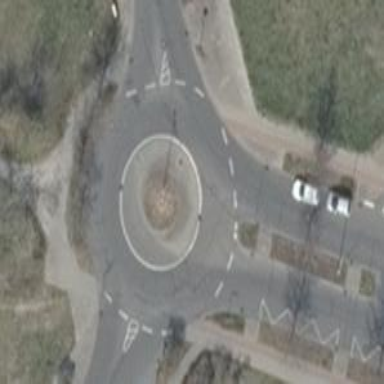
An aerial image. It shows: Roundabout on residential road.